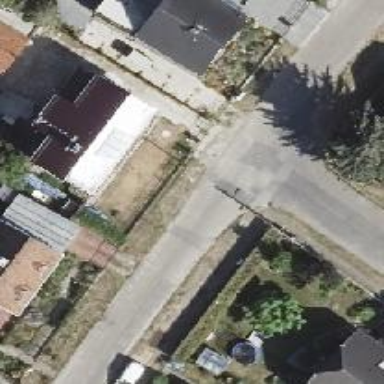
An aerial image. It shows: Residential road with asphalt surface and no sidewalks.